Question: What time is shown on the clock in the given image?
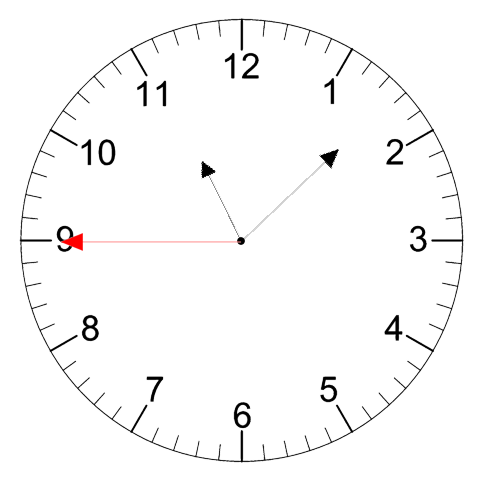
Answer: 11:07:45